Brain MRI, t2w sequence, axial 2D slice.
Patient: age 28, sex M, weight 78 kg, height 1.78 m
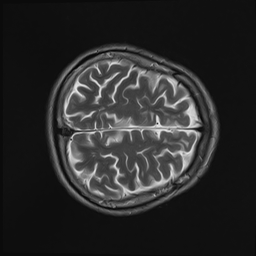